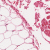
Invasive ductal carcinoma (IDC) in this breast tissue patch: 0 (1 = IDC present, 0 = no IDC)